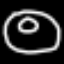
Label: donut